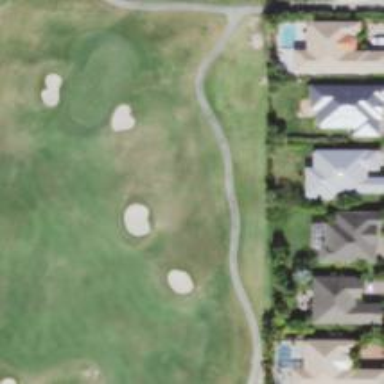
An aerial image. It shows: Golf fairway surrounded by grass.